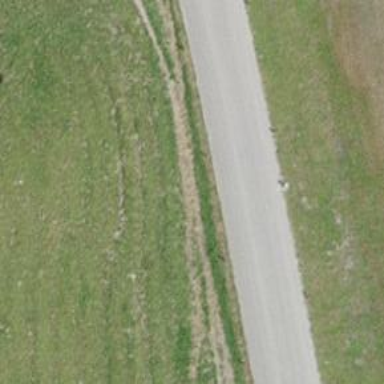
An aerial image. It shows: Unclassified road with asphalt surface and no sidewalk.